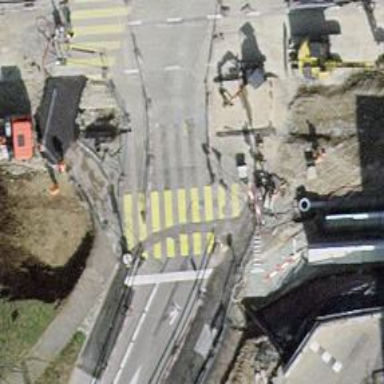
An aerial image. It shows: Crossing with traffic signals.